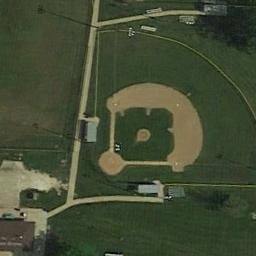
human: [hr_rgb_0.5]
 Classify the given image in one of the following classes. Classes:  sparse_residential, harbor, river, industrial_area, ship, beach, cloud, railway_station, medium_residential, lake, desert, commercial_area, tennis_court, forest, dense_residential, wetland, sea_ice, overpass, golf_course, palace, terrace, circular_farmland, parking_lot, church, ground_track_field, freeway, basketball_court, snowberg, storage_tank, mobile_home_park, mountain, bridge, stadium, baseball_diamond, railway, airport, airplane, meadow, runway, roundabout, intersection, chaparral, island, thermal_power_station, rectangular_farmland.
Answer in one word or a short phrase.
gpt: baseball_diamond